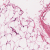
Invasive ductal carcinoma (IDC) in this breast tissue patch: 0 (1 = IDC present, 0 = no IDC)